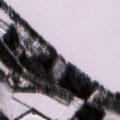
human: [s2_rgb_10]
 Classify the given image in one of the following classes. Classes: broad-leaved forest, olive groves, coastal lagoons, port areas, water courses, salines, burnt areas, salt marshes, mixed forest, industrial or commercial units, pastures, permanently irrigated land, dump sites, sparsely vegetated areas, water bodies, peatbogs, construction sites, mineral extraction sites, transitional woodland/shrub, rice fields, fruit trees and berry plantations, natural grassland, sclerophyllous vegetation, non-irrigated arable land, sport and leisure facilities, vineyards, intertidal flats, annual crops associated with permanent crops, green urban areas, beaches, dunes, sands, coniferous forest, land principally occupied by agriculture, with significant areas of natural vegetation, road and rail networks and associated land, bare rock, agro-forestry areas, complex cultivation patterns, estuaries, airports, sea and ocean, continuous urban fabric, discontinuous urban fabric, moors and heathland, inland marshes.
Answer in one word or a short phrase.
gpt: coniferous forest, mixed forest, peatbogs, water bodies